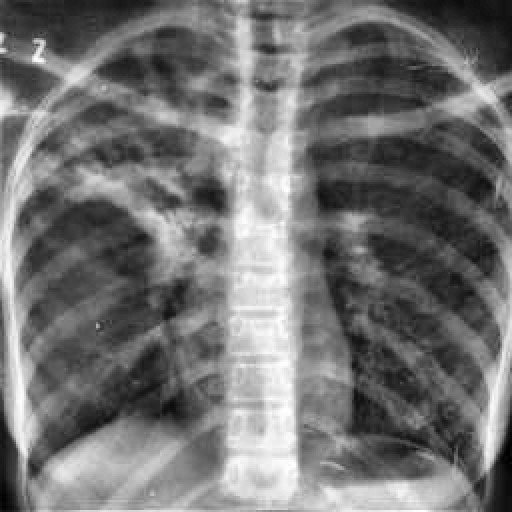
Finding: TUBERCULOSIS